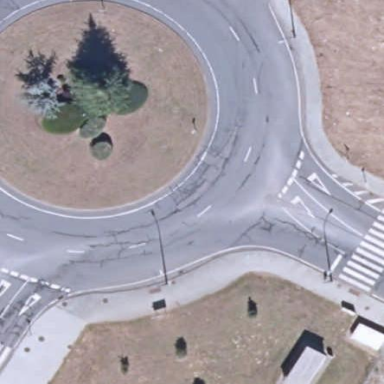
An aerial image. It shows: Residential road with asphalt surface leading up to roundabout.